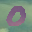
Label: 0